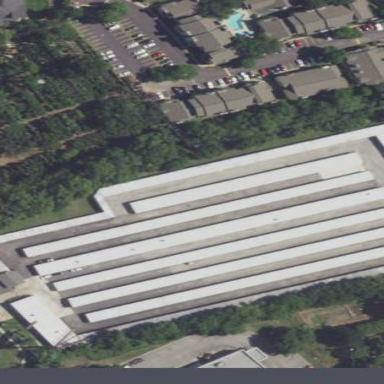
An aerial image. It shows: Commercial area with storage rental shop.